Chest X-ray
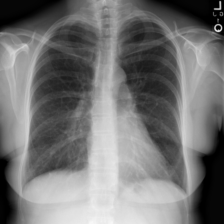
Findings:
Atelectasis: negative
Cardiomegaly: negative
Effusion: negative
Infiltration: negative
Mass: negative
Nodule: negative
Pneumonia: negative
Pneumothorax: negative
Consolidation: negative
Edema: negative
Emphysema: negative
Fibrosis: negative
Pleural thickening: negative
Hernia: negative